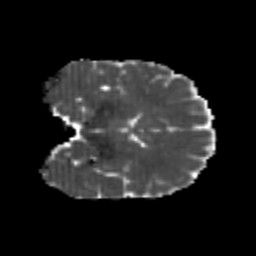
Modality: MD
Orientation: coronal
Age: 21
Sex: female
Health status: healthy
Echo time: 0.074 s